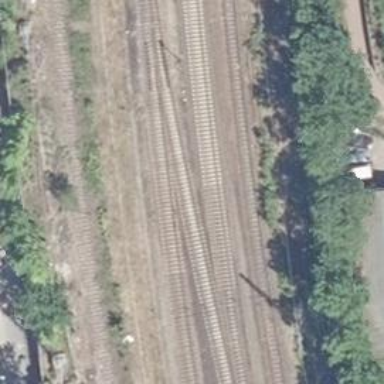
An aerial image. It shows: Railway track with contact line for electrification.